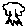
Label: tree